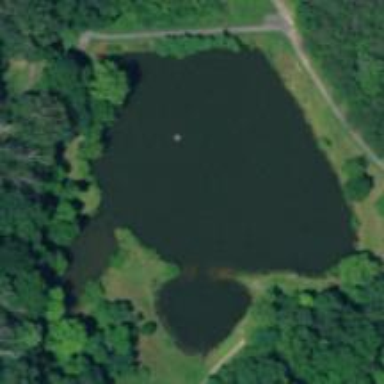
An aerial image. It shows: Lake with natural water.